Field crop: maize
Growth stage: 2
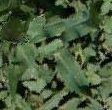
Species: maize